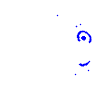
Particle: pion